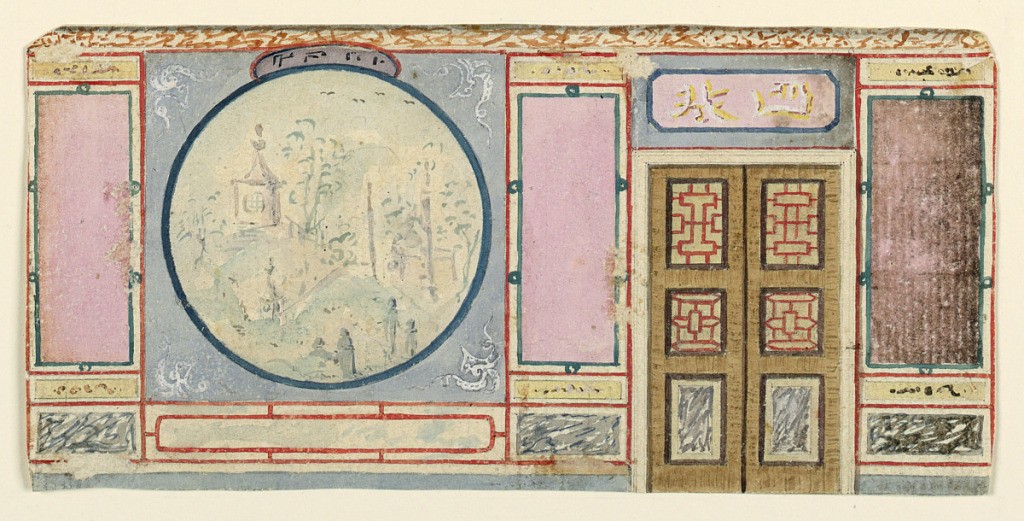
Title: Wall Elevation Design, probably for the King's Apartments, Royal Pavilion, Brighton
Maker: Frederick Crace, English, 1779–1859
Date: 1802
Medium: Brush and watercolor, white gouache, graphite on paper
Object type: Drawing
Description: Elevation of a wall with a doorway at right, surmounted by a painted tablet bearing Chinese characters. The decoration of the wall at left consists of a Chinese scene within a circular frame, flanked by narrow panels with neutral fields.

Original album associated with this collection still exists: see 1948-40-1 accessory.